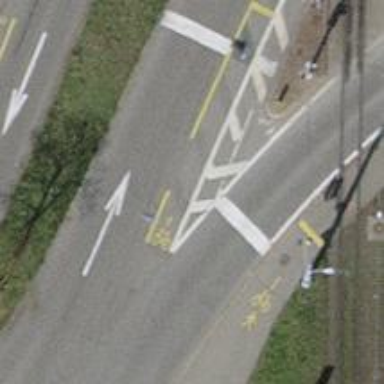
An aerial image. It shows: Road with traffic signals.